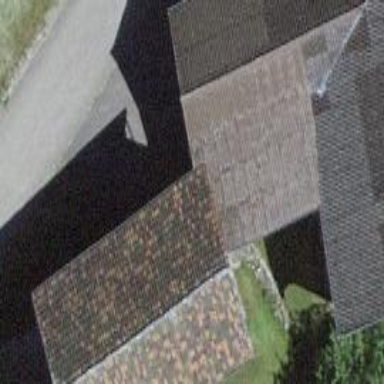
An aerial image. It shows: Garage.